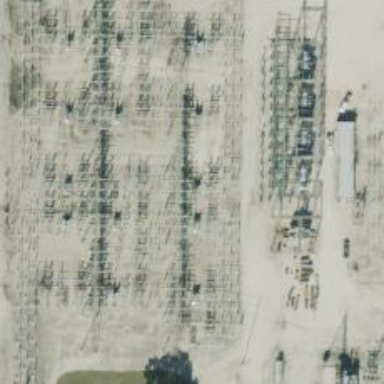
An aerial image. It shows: Switch for power supply.